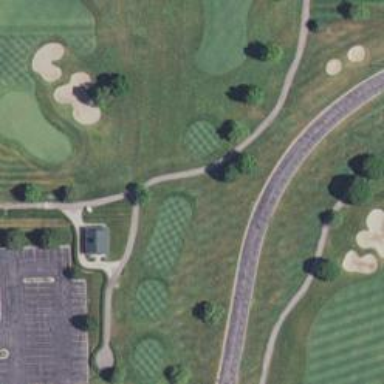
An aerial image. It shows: Service road designated as golf cart path.